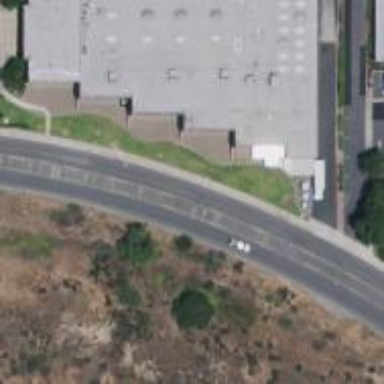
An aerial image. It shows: Industrial building.